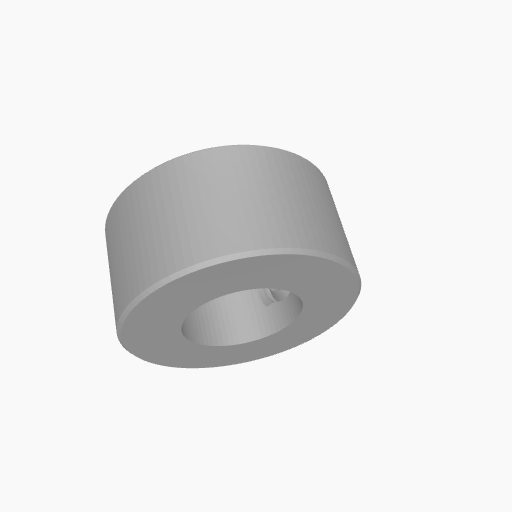
Part: SetScrewCollar8ID